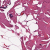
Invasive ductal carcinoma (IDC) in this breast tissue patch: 0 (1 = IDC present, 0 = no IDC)